Question: In iOS if you vertically swipe from off the screen onto the screen you will get the notification screen to drop down.
If you set your status bar to hidden (full screen app) then swipe down you get a prompt drop down "tab", which is so nice! (See screenshot below)
Is there anyway to show the status bar so the user can see the time and their service and battery percentage and everything, and then we ALSO have the prompt drop down "tab" display instead of it just automatically sliding down the entire notifications center?

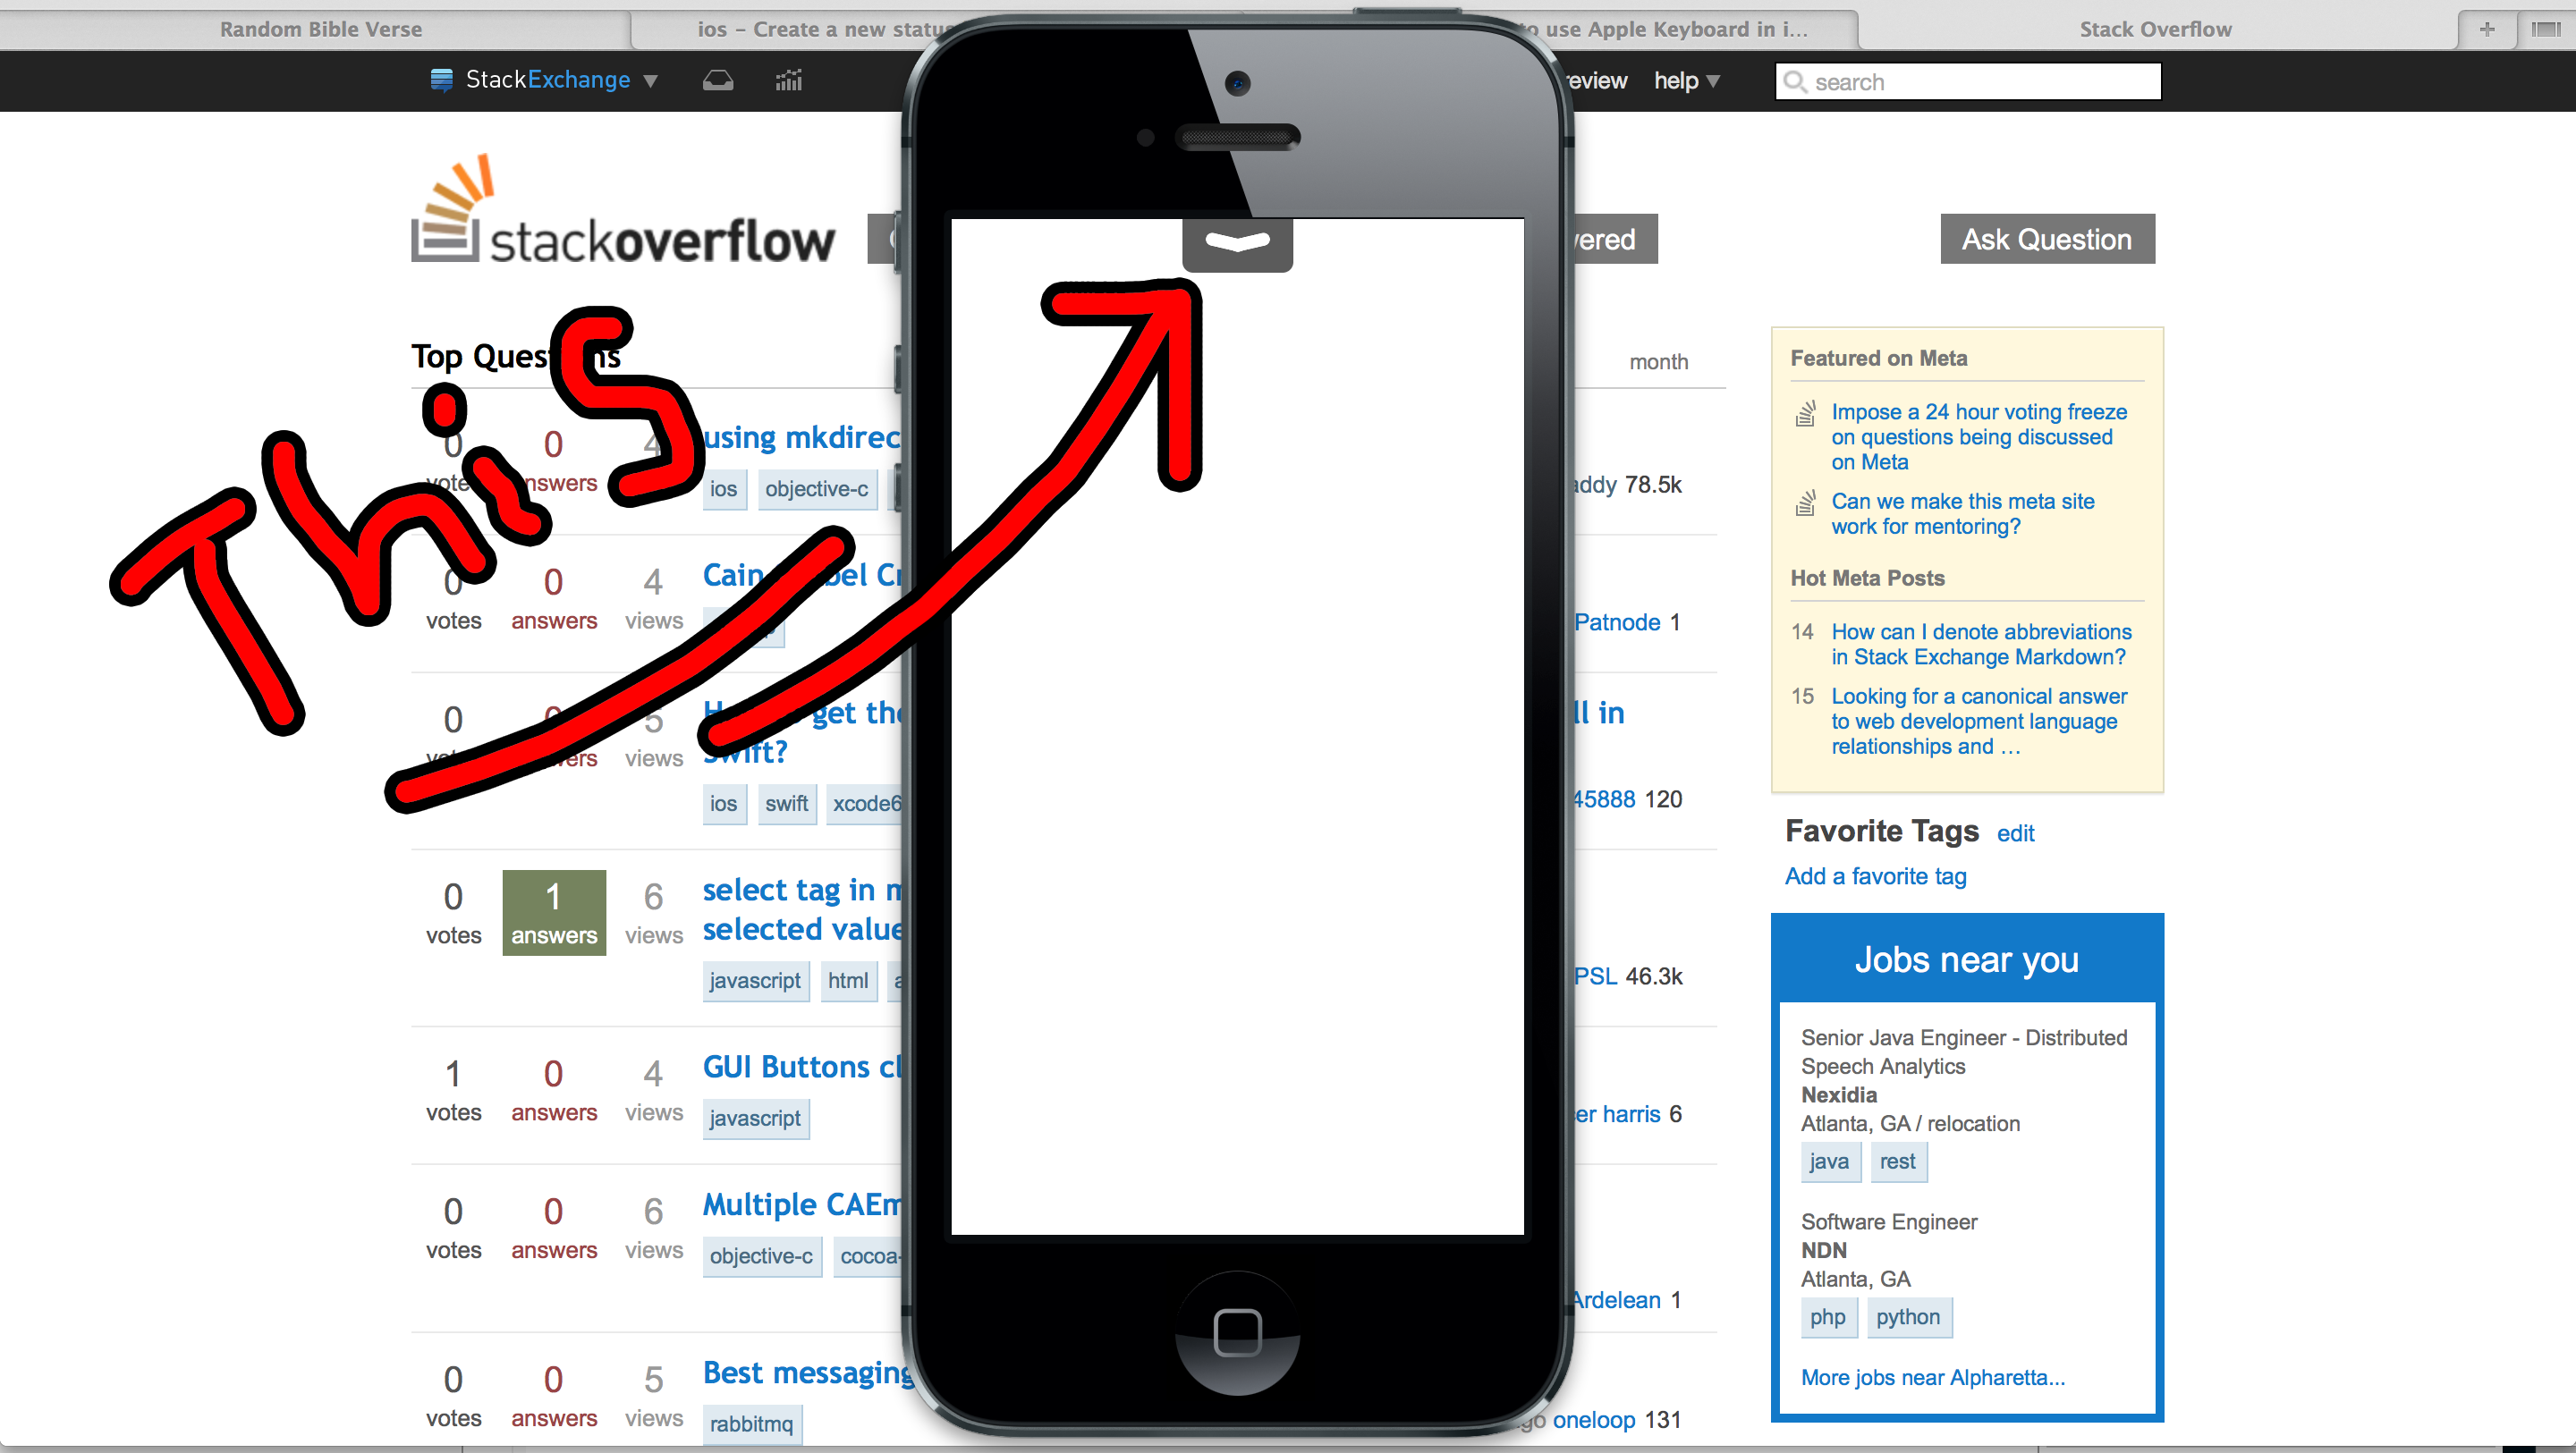
Answer: In appDelegate you need to add a second UIWindow (property STRONG retain) that is the full size of your app with a clear background.
SET THE UIWINDOWS LEVEL TO: 'setWindowLevel:UIWindowLevelStatusBar+1.0f'
Then you need to add a second VC and set it as the subview for the second UIWindow.
in that VC.m you do touchesBegan and if the location.y is in the area of the status bar's height times 2 (height*2 because you can pull notifications down from a little lower than the status bar it turns out) then you set the status bar to hidden and call 'prefersStatusBarHidden' YES and 'setNeedsStatusBarAppearanceUpdate'
*(
Then once touchesEnded or touchesMoved below that region you can make the status bar visible again.
This flashes the status bar for a split second and causes the triangles to appear.
Now move your whole app functionality into the second VC
Proof is in the pudding: